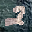
Label: 2